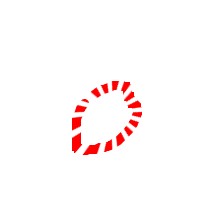
Shape: circle